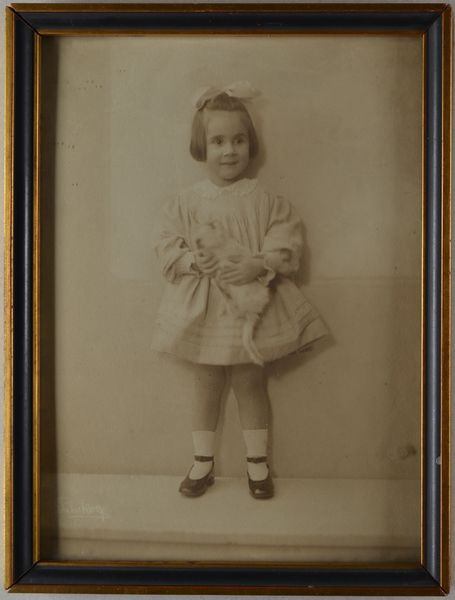
Titel: Renate Scholz
Künstler: Minya Diez-Dührkoop
Standort: Hamburg
Institution: Museum für Kunst und Gewerbe Hamburg
Schlagwörter: silber, bildnis, portrait, kind, foto, fotografie, photographie, photo, spielzeug, kinderspielzeug, lichtbild, silbergelatine, konterfei, brom, bildwerke, spielwaren, angewandte und bildende kunst, hessische systematik, porträt, silbergelatinepapier, bromsilbergelatinepapier, entwicklungspapier, gelatinepapier, schwarzweißpositivverfahren, silbersalzverfahren, schwarzweißfotografie, porträtfotografie, porträtphotographie, originalrahmen